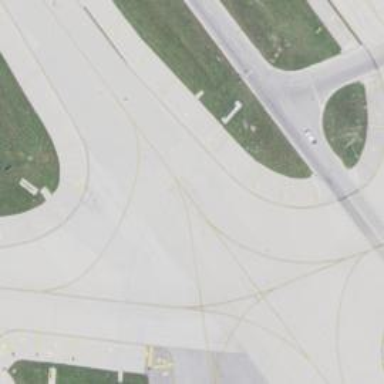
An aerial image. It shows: Image of taxiway at airport.